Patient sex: M
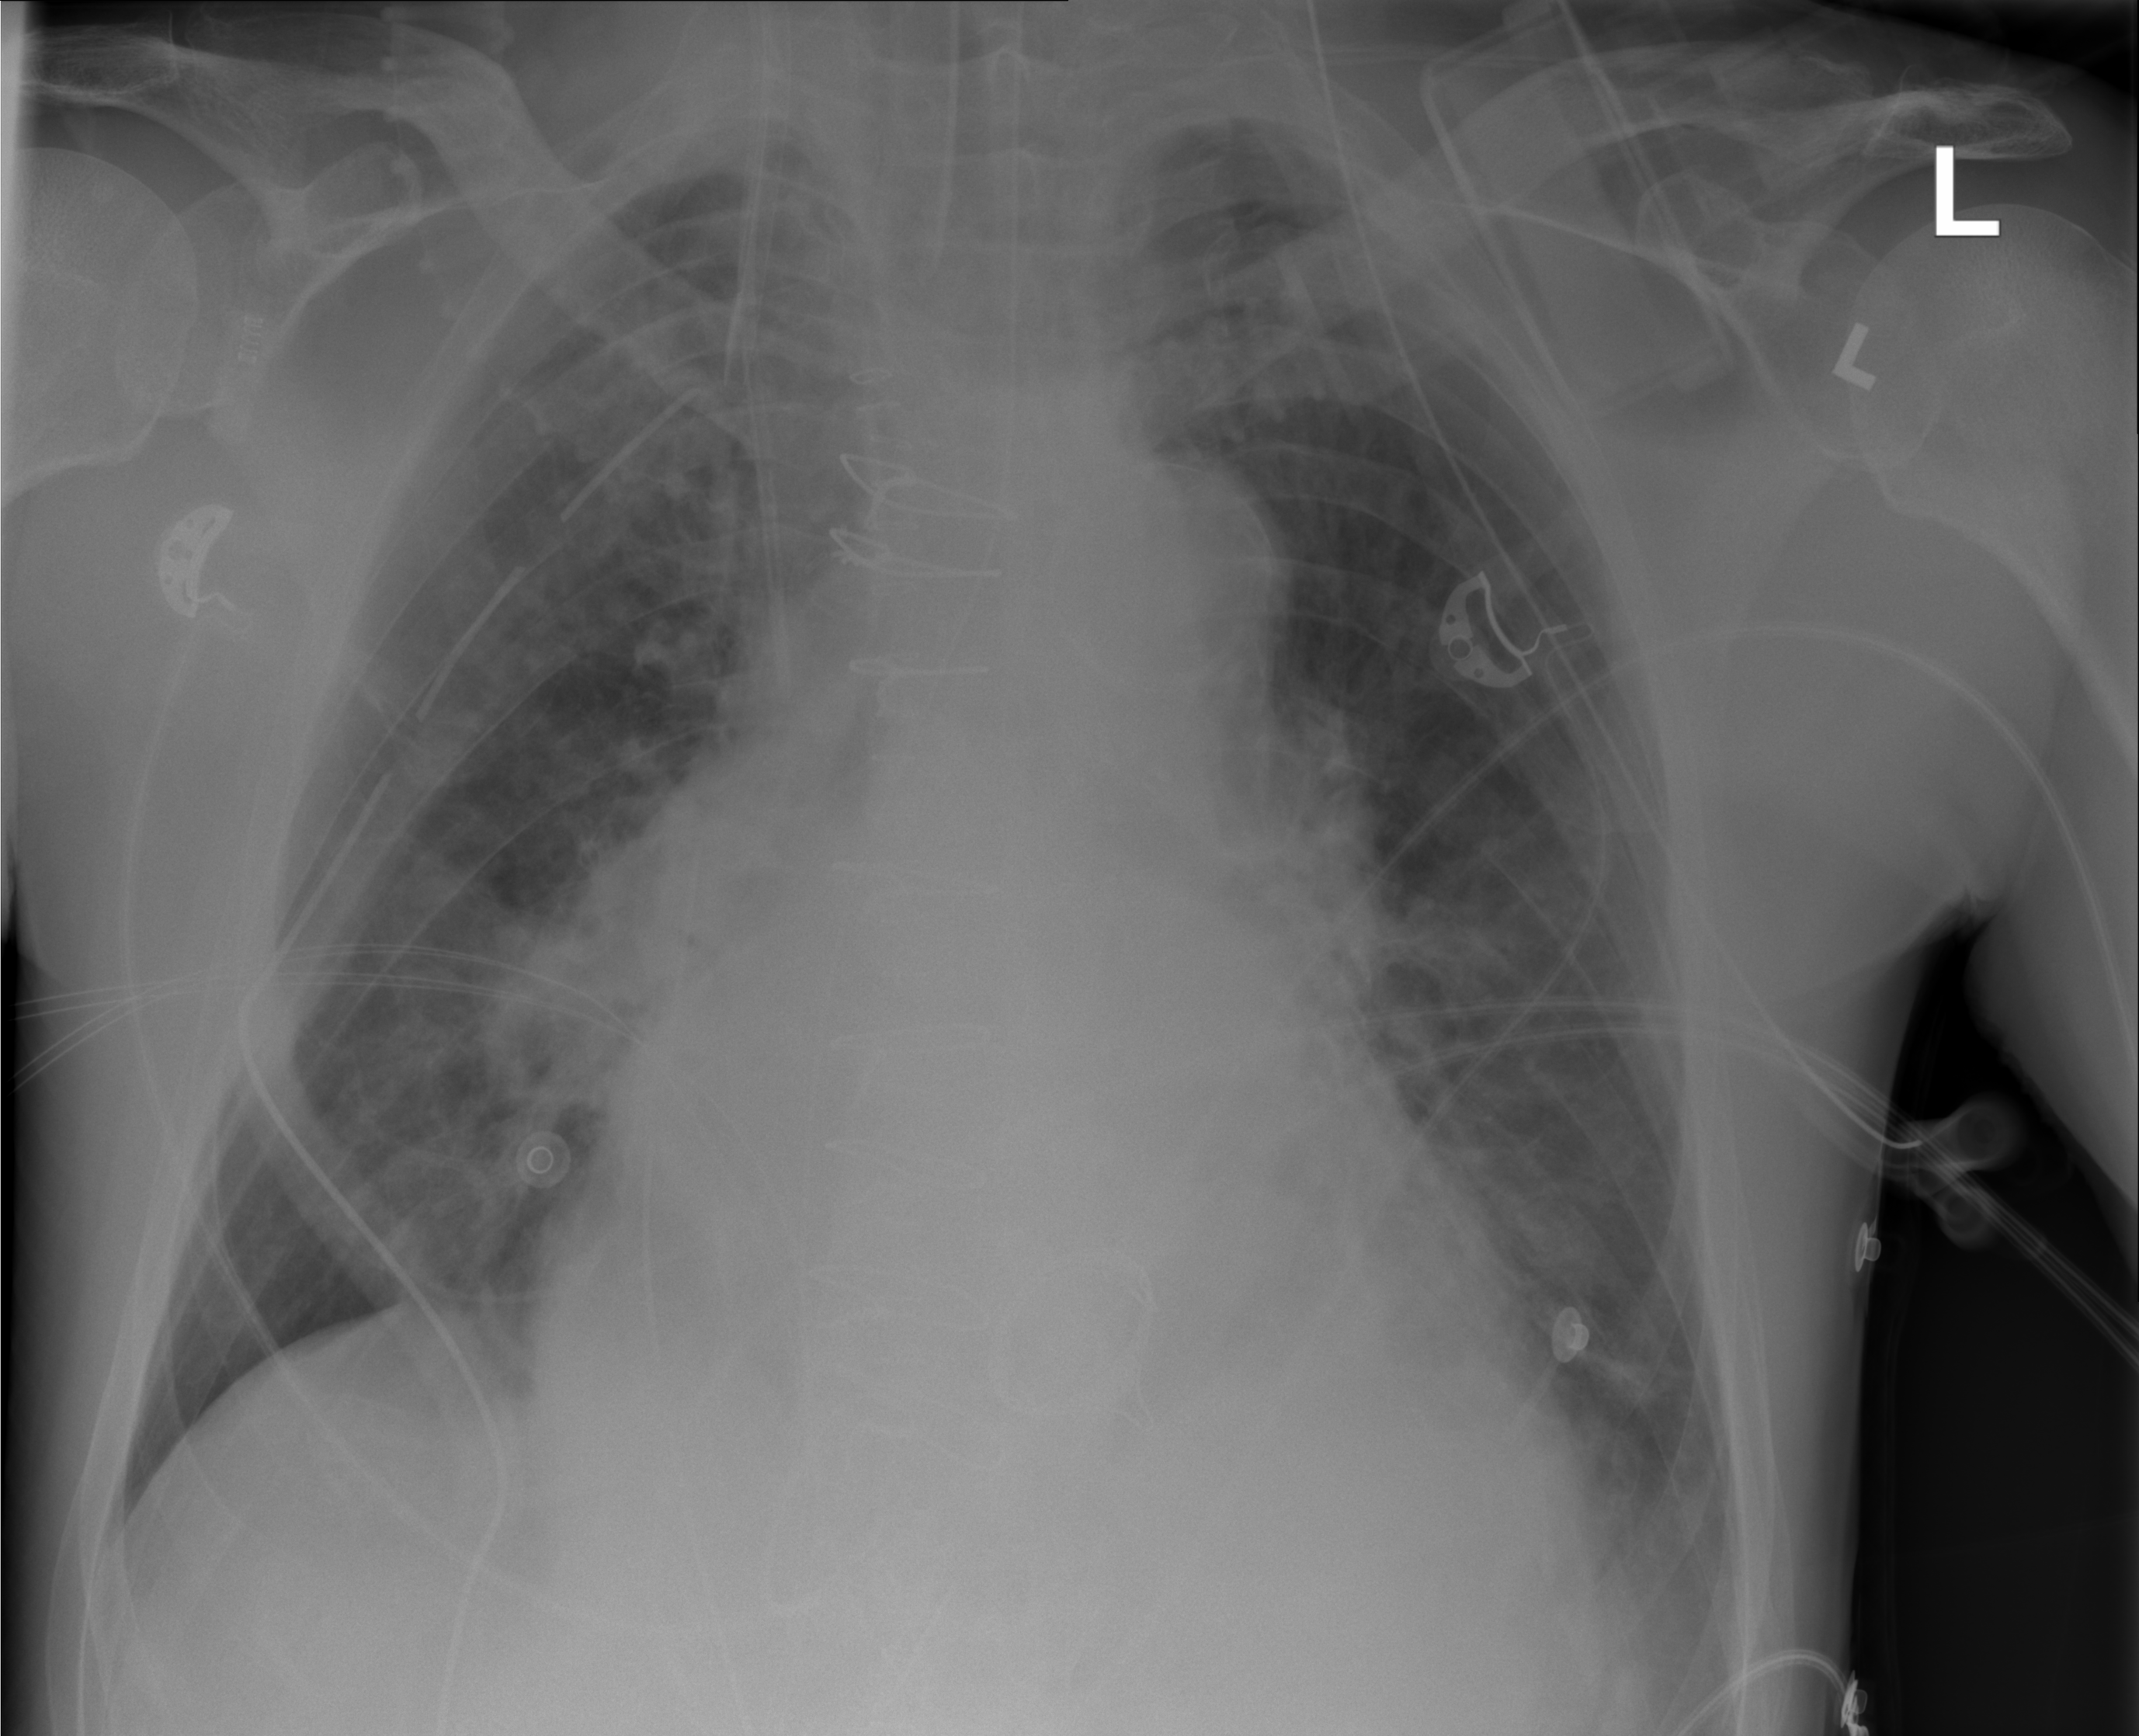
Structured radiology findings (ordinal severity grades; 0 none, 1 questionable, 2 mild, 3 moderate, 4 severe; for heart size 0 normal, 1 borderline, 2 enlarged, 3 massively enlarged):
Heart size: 3
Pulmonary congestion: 2
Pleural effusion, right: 0
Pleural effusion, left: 2
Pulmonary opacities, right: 2
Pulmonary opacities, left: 2
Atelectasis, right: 2
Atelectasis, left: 2